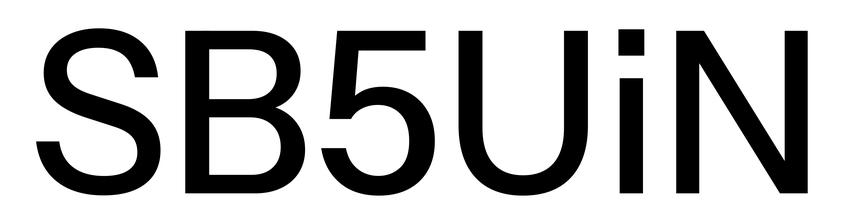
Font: InstrumentSans_Medium